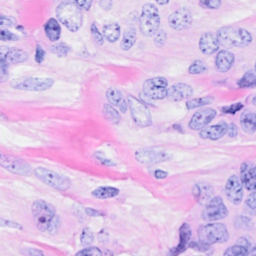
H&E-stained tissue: Breast